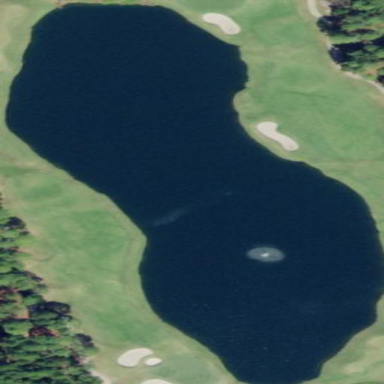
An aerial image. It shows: Picturesque scene of golf course with lateral water hazard.